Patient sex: M
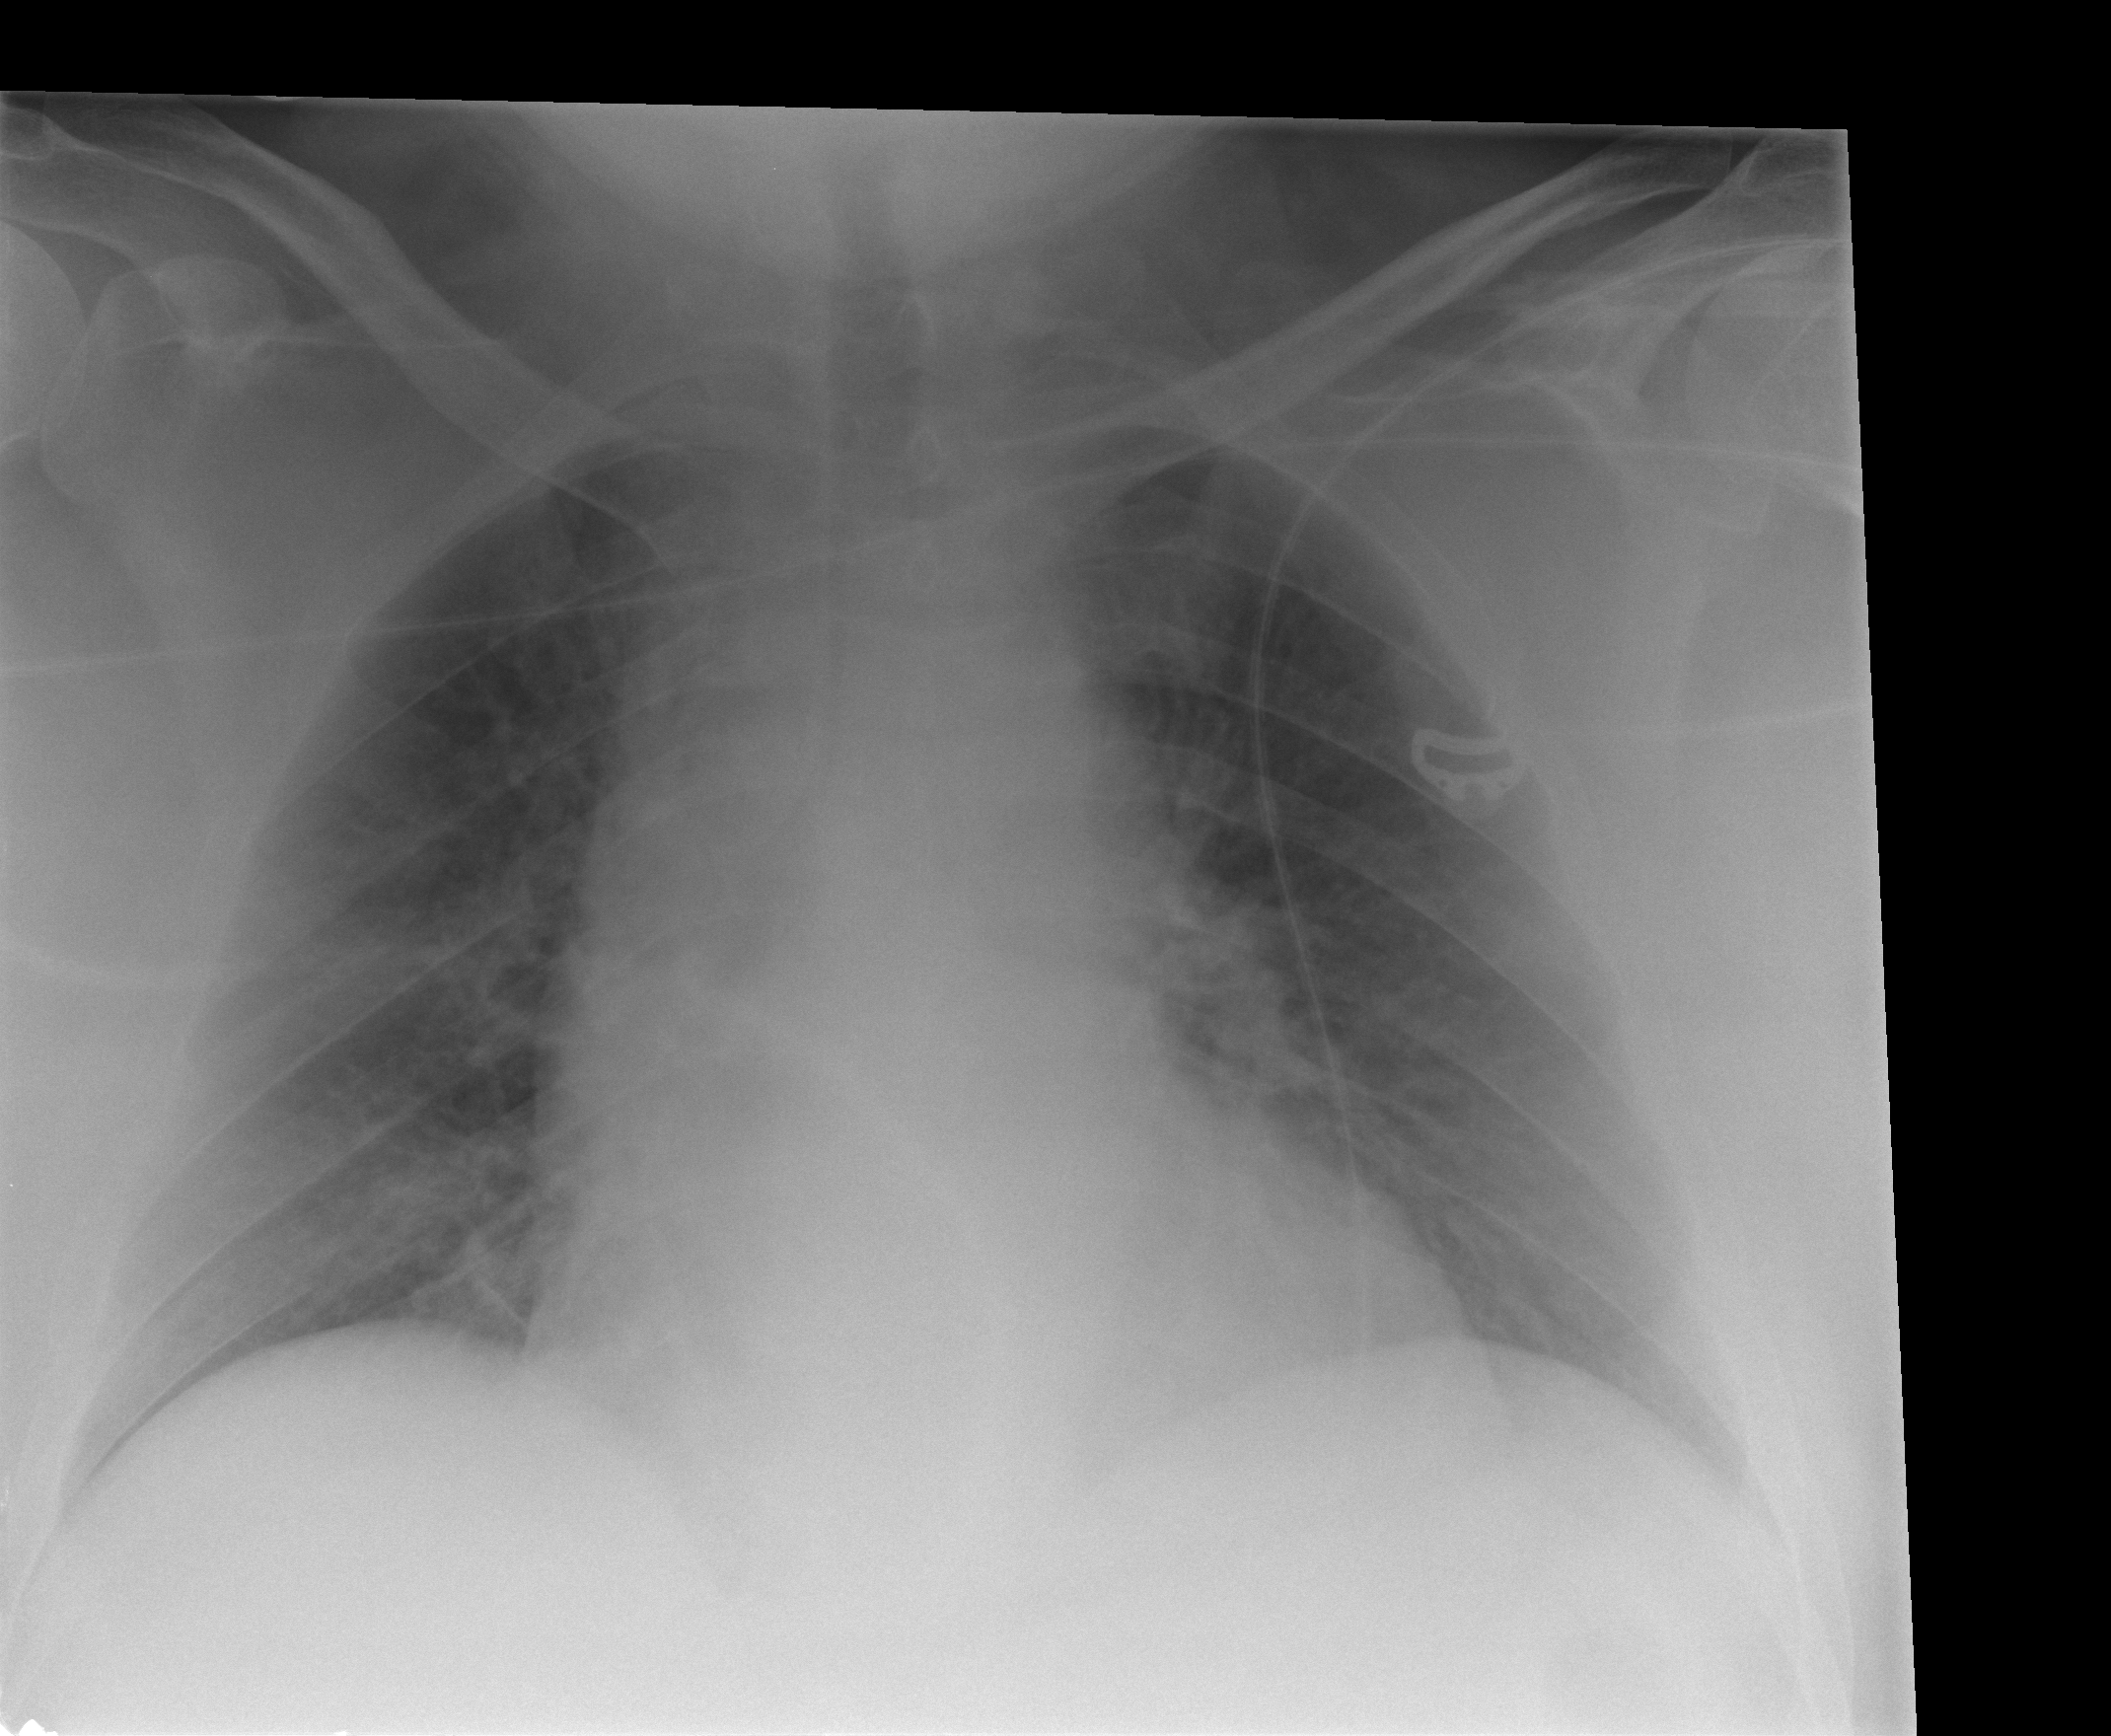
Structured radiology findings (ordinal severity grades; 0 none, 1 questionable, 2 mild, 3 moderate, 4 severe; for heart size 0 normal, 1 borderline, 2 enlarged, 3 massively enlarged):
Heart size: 1
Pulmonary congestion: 0
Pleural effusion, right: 0
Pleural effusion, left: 0
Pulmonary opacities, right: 0
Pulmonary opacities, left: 2
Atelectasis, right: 0
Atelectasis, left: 0